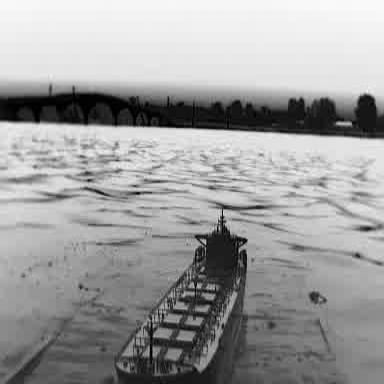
There is a liner in the infrared image.